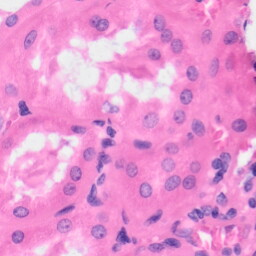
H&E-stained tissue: Kidney